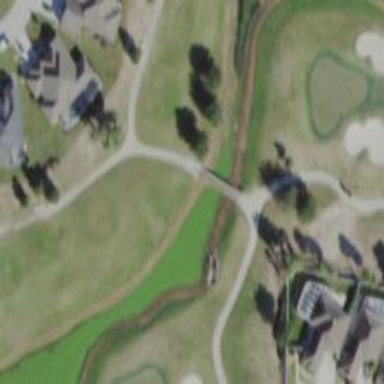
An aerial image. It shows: Path designated for golf carts.